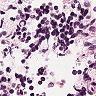
Metastatic tissue present: no